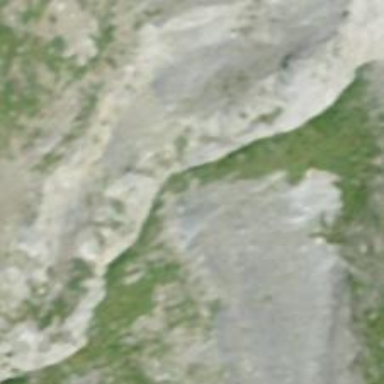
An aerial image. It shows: Cliff in nature.